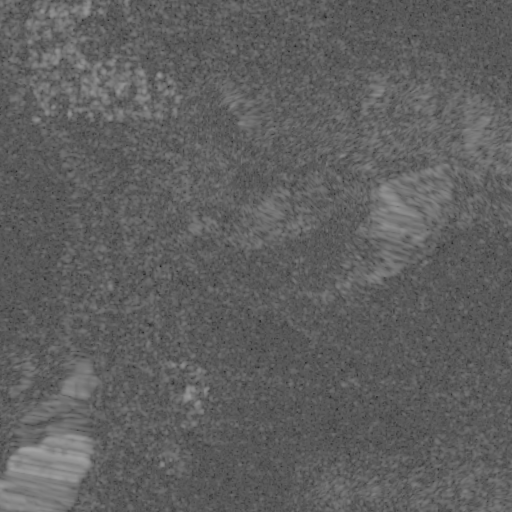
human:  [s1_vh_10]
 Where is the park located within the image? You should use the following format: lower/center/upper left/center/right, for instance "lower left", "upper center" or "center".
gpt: The park is located in the lower right of the image.
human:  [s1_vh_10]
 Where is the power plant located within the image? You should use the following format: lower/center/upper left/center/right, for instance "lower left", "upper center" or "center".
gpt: There is no power plant in the image.

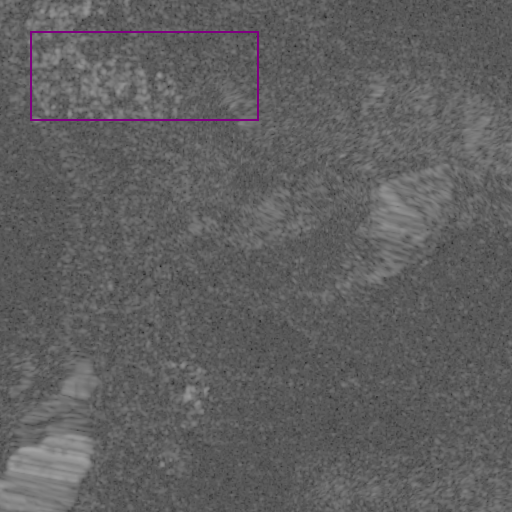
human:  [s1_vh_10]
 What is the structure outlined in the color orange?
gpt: There is no orange outline.
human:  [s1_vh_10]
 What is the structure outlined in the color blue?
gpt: There is no structure outlined in blue.